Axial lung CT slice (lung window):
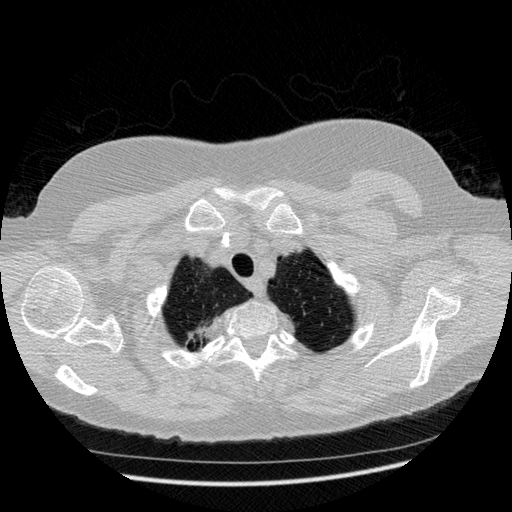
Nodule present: no